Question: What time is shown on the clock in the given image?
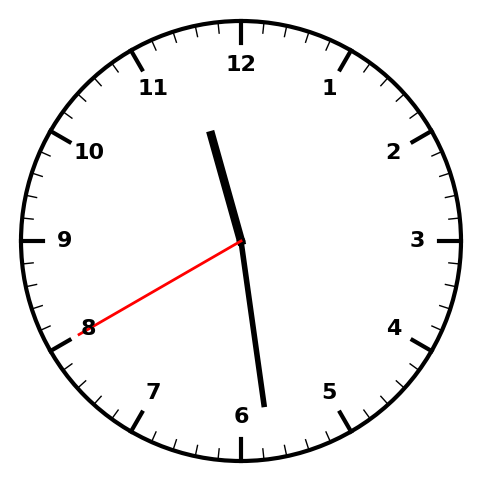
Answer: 11:28:40